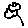
Label: flower